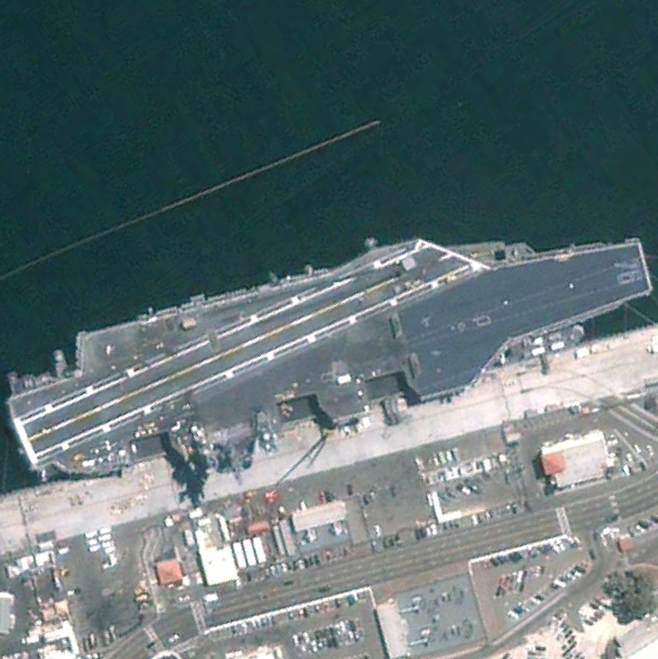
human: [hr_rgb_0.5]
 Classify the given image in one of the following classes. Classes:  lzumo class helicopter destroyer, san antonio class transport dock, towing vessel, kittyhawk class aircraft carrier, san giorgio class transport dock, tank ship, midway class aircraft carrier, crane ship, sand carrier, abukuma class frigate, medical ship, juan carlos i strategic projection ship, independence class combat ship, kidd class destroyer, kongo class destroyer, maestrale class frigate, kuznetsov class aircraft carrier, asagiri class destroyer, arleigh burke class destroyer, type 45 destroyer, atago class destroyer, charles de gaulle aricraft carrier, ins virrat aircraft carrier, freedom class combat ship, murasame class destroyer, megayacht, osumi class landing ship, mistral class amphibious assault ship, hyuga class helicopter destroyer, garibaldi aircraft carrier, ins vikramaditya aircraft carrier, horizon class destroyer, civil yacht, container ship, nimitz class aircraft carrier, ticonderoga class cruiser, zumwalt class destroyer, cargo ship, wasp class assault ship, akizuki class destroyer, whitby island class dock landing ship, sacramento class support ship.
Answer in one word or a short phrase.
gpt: Nimitz class aircraft carrier